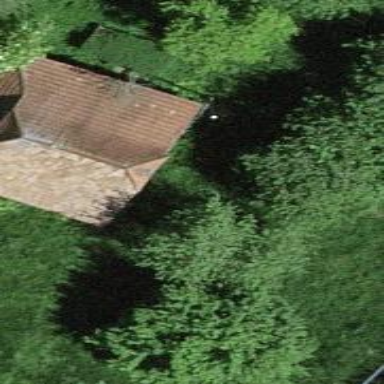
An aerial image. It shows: Rural barn.